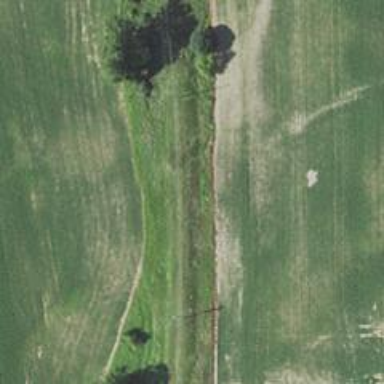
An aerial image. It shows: Abandoned railway.